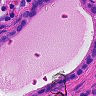
Metastatic tissue present: yes